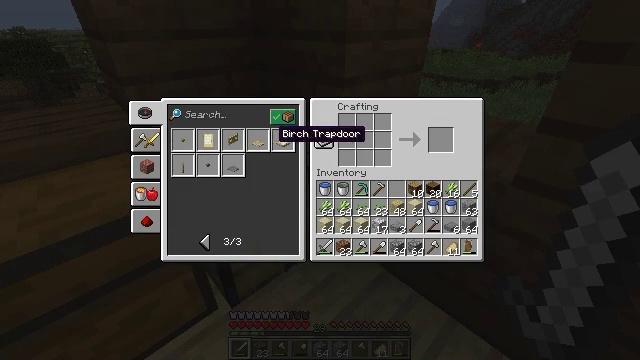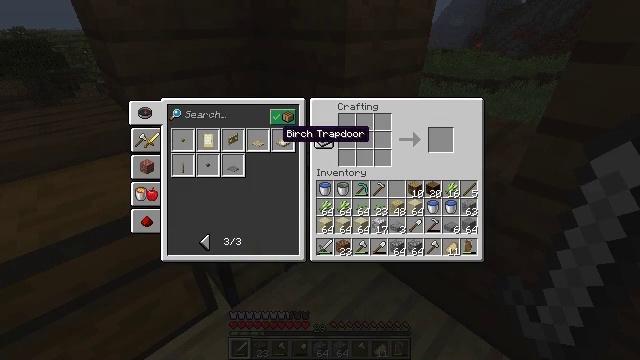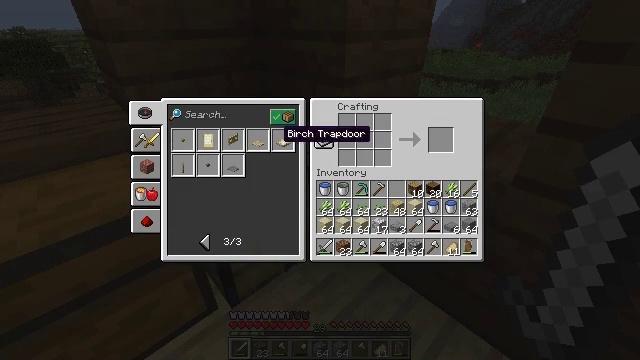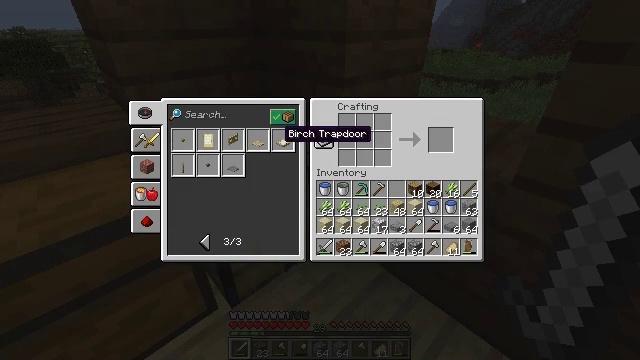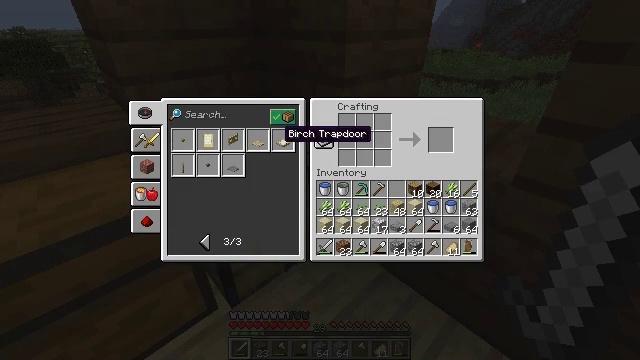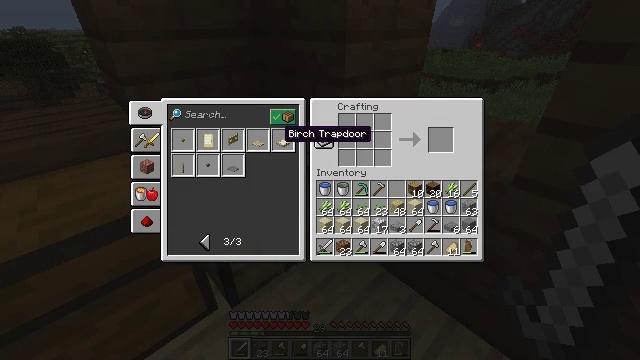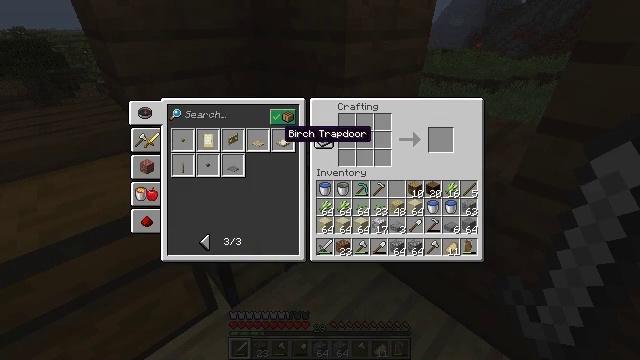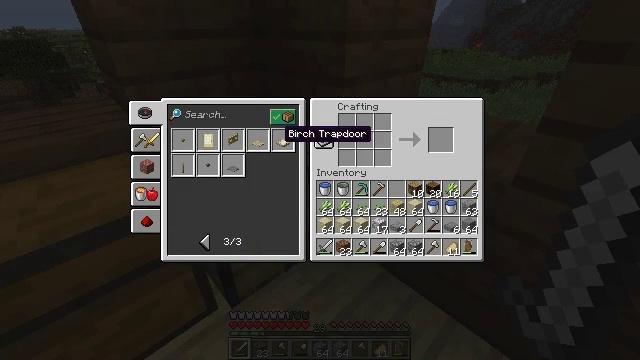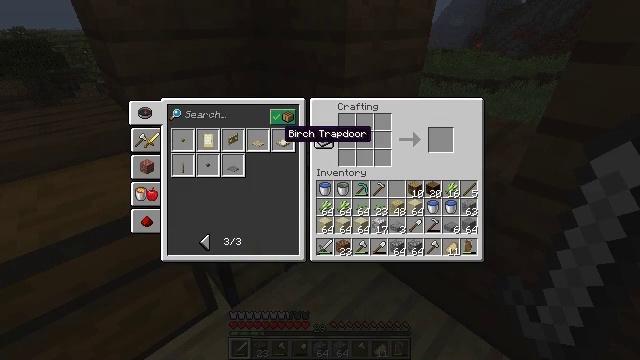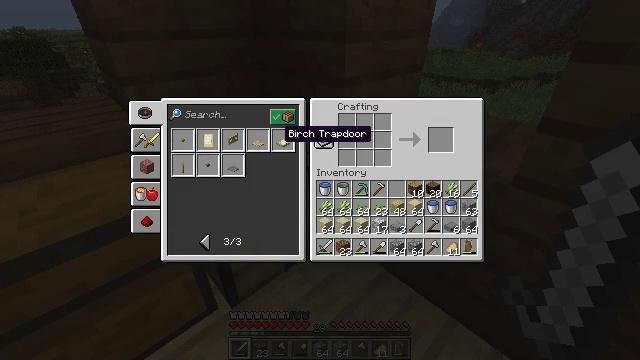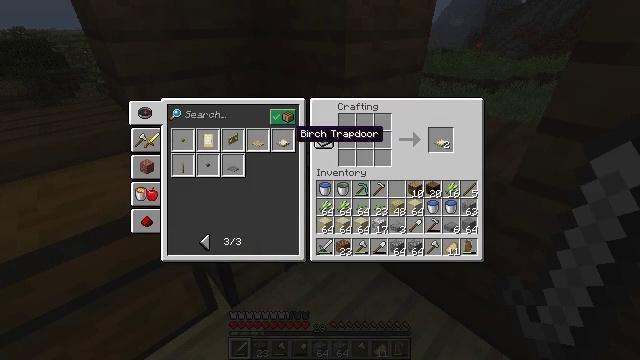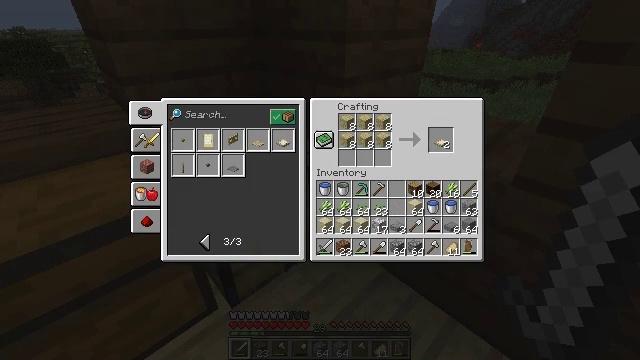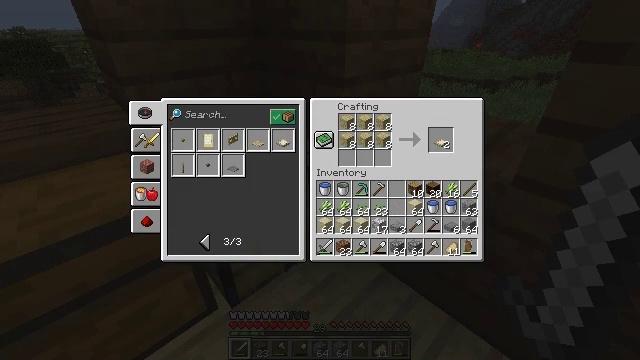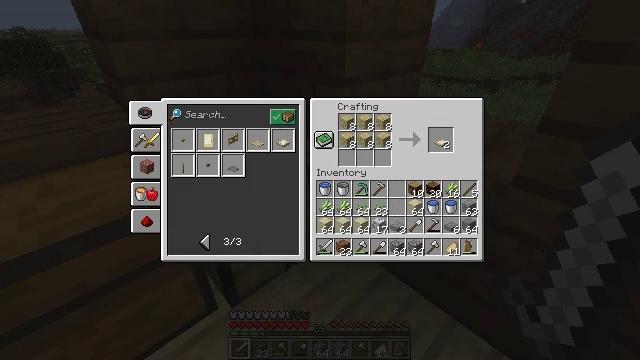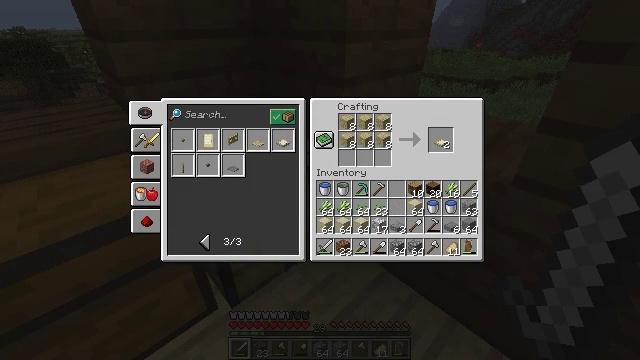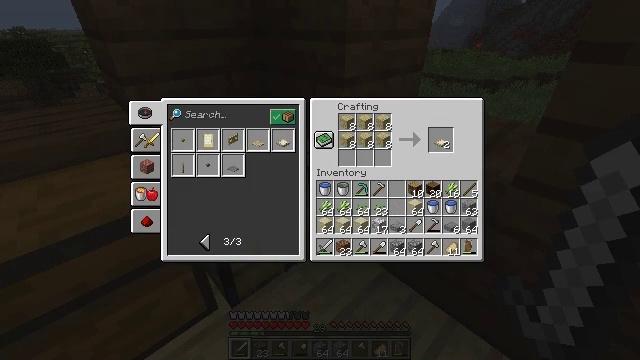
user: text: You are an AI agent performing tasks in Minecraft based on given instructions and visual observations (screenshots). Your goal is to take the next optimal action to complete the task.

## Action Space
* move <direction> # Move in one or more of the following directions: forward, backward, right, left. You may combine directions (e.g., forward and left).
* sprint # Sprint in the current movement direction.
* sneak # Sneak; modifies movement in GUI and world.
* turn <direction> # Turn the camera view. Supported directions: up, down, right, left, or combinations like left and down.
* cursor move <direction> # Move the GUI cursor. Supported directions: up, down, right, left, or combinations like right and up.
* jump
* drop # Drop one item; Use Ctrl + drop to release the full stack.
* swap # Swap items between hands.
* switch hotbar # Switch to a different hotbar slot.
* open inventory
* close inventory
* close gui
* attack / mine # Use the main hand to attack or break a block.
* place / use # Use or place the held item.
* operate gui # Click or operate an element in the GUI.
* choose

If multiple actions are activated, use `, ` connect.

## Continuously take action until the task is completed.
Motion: motion action
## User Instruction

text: Craft a birch trapdoor.
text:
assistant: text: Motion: sneak
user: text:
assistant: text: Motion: sneak
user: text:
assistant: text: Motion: sneak
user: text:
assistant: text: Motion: sneak
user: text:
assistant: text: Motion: sneak, attack / mine
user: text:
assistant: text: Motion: sneak, attack / mine
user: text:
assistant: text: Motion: sneak, attack / mine
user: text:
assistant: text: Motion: sneak
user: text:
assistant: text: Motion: sneak
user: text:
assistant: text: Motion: sneak, turn right
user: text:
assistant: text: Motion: sneak, turn right
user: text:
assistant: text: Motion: sneak, turn right
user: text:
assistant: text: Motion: sneak, turn right
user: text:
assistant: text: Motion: sneak
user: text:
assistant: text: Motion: sneak
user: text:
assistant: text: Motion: sneak
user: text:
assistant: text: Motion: sneak
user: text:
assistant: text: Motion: sneak
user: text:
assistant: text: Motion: sneak
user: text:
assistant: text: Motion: sneak
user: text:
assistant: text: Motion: sneak
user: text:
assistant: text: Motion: sneak
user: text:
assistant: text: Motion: sneak
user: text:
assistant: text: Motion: sneak, attack / mine
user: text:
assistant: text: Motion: sneak, attack / mine
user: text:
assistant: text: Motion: sneak, attack / mine
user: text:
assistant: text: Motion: sneak
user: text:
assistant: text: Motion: sneak
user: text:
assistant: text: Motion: sneak